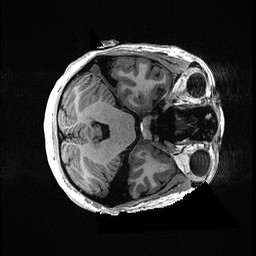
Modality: T1w
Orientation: axial
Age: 30
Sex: female
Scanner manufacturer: ge
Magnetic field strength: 3 T
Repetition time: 0.006952 s
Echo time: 0.00292 s